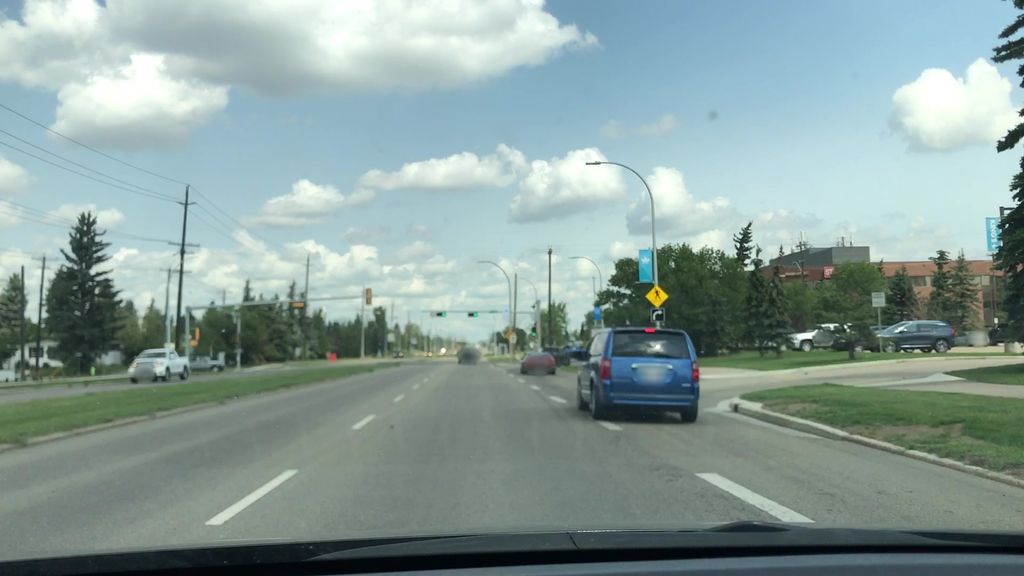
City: edmonton